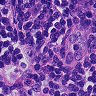
Metastatic tissue present: no